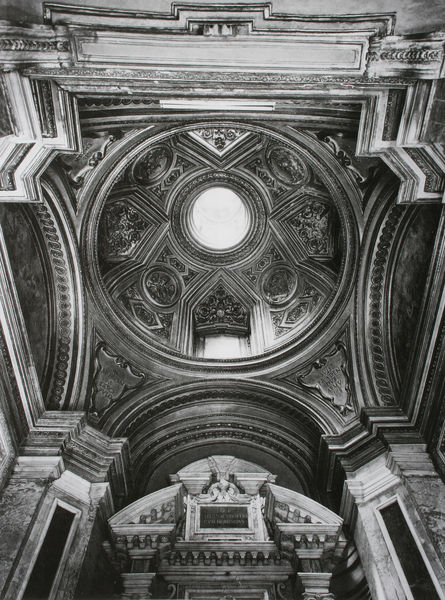
Titel: Kuppel der Cappella del SS. Sacramento
Künstler: Pietro da Cortona
Standort: Rom
Institution: S. Marco
Schlagwörter: himmel, kämpfer, schatten, weiß, bunt, fenster, glas, grau, holz, laterne, licht, marmor, pfeiler, schwarz, säule, säulen, zeichnung, blick, dach, haus, malerei, ornament, architektur, barock, stein, bild, innenraum, felder, kirche, sonne, auge, decke, innen, rokkoko, gotik, renaissance, kreis, rund, schiff, schrift, bilder, ansicht, bogen, italien, perspektive, giebel, grafik, graphik, pilaster, rundbogen, kuppel, tafel, inschrift, ornamente, verzierung, stuck, lichteinfall, nabel, foto, fotografie, oben, photographie, bögen, vier, nische, schild, gewölbe, religion, palast, rundfenster, dom, druck, schwarzweiss, loch, kreise, holzdecke, zwickel, altar, architrav, arkaden, kathedrale, pantheon, rom, photo, segmentbogen, kirchenschiff, öffnung, gesims, eiss, schwarzw, voluten, bündelpfeiler, rosette, grab, untersicht, rundbögen, zentral, fresken, chor, kapelle, occuli, kassettendecke, fresko, prunk, bemalung, fotographie, reproduktion, welt, empor, streben, quadrat, durchbrochen, schwar, verzierungen, kirsche, kapitel, gebälk, kassette, verziehrung, tympanon, petersdom, froschperspektive, oculus, okulus, vierung, oberlicht, pendentiv, pendentif, lichtschacht, rundgiebel, st. peter, tafeln, ochsenauge, ikonen, aufblick, reliefiert, verziehrungen, abseite, sprenggiebel, stuckierung, verkröpft, verschnörkelt, deckenfresco, gekröpft, deckenfenster, schwazweiß, archttrav, ausblick in den himmel, gerichtet, katuschen, okular, pendentig, schhrift, stanza, tamboutambpurkuppel, kasssette, innere